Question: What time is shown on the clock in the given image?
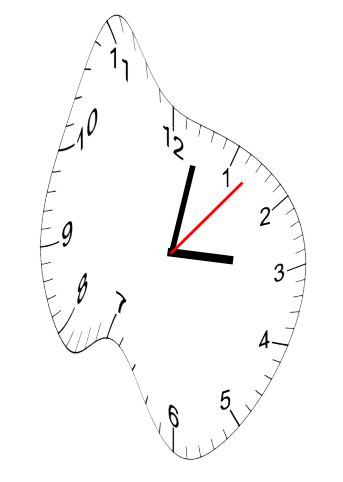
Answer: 03:02:07